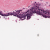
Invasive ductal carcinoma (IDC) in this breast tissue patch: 0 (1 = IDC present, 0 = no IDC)